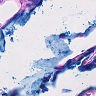
Metastatic tissue present: no